You are looking at the short-time Fourier spectrogram of a bearing's acceleration signal. Based on the visible evidence, which condition applies: normal, inner_race, outer_race, ball?
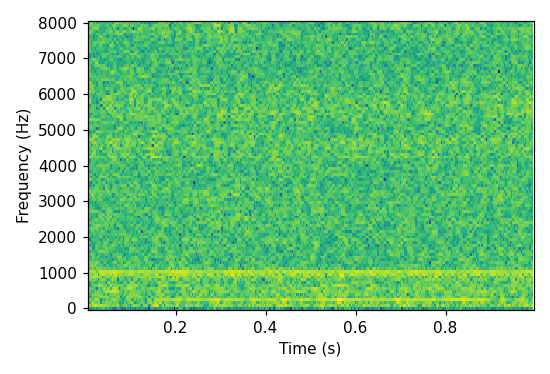
Answer: normal